Field crop: tomato
Growth stage: 1
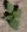
Species: solanum